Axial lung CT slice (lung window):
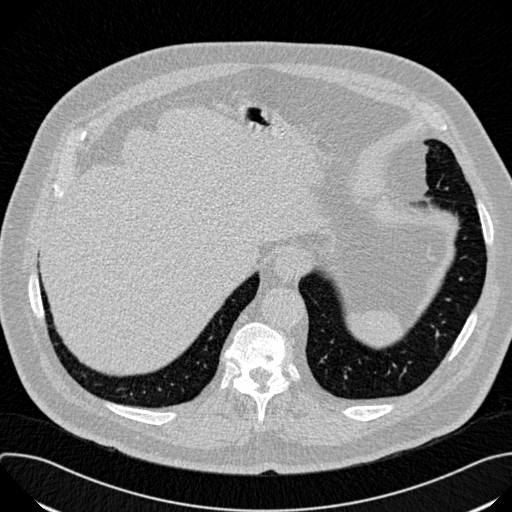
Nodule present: no